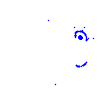
Particle: pion